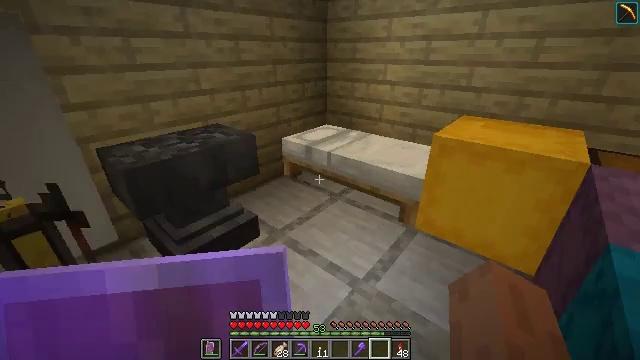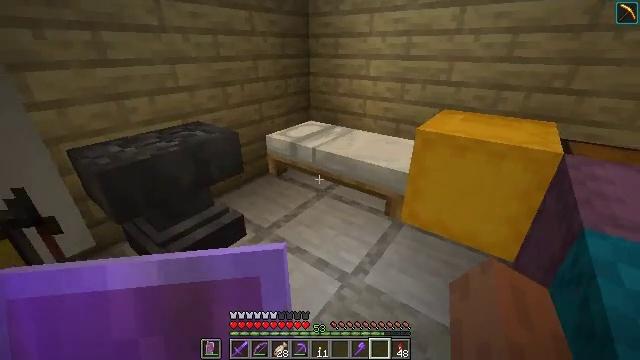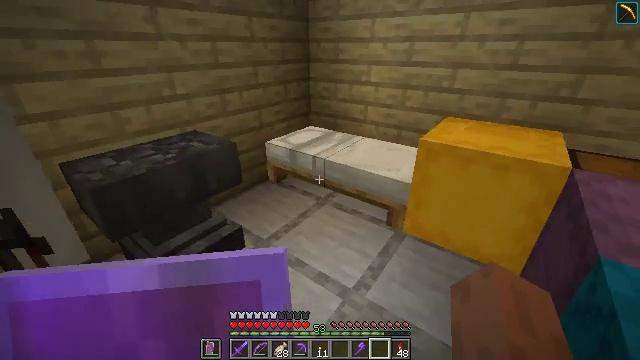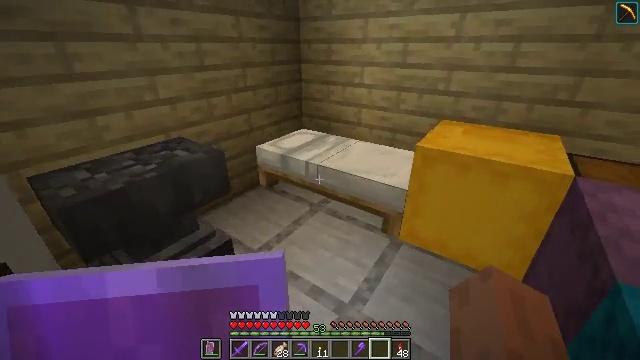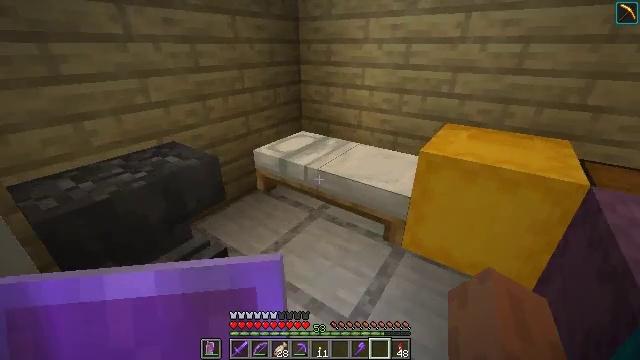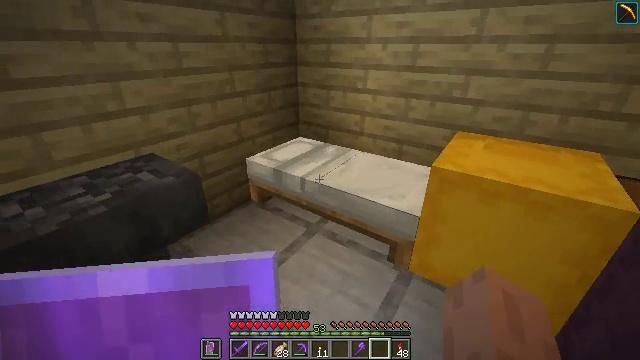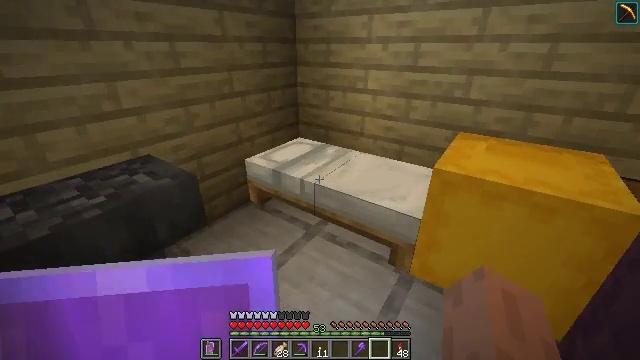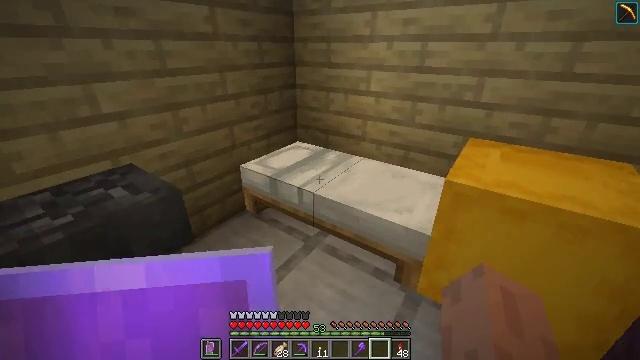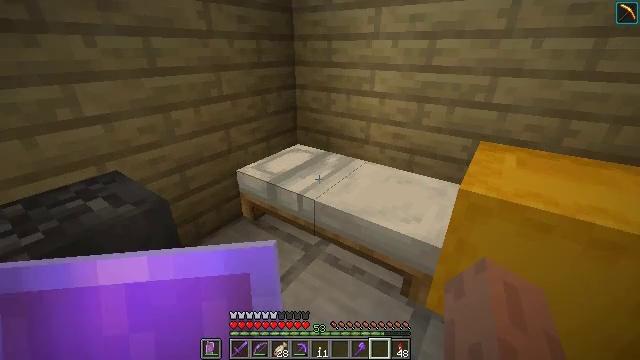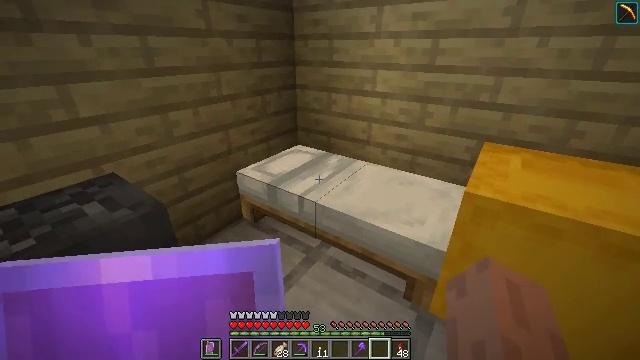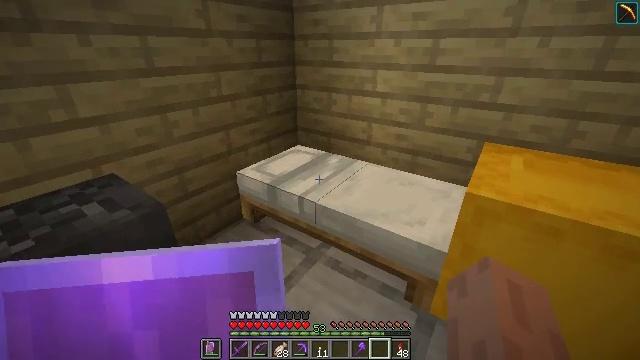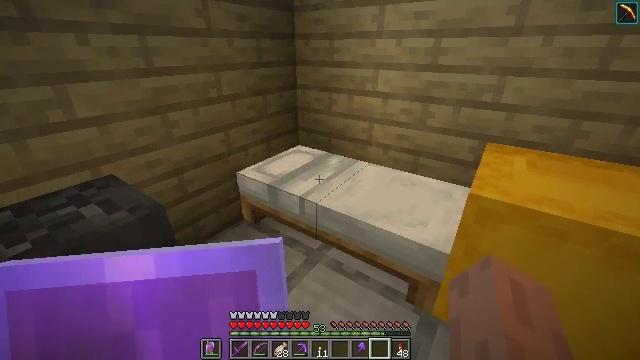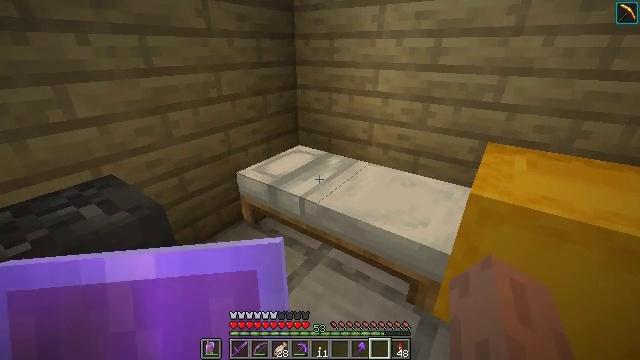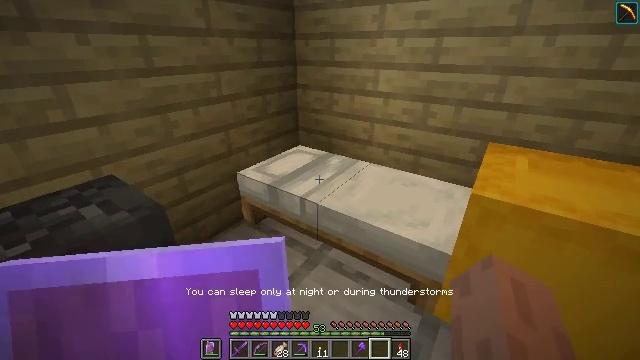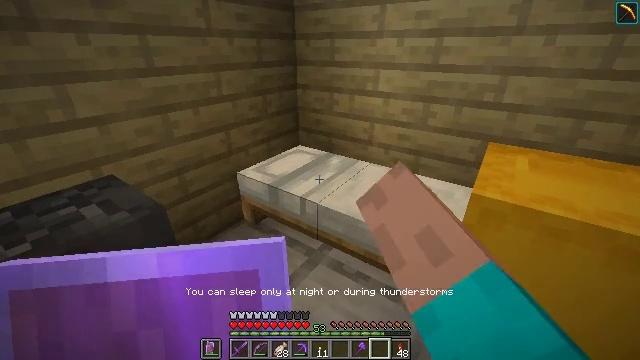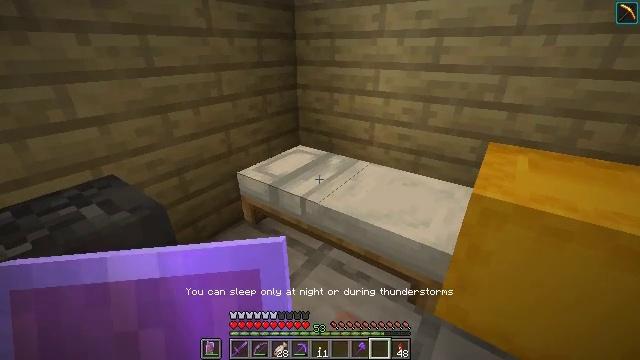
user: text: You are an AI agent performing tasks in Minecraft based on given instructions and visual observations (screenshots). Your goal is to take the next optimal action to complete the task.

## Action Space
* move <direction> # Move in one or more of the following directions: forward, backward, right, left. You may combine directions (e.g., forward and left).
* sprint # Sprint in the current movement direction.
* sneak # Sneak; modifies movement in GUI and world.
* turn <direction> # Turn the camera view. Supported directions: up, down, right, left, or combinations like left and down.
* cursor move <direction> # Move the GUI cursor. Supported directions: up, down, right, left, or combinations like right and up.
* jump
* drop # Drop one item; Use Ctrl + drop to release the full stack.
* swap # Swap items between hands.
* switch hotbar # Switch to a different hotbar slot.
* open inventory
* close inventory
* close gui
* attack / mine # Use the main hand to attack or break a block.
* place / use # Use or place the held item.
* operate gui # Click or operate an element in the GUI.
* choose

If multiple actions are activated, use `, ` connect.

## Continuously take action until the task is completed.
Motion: motion action
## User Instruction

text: Attack the polished andesite stairs to gather.
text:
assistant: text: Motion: turn right
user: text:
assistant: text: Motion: move forward
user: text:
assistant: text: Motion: move forward, turn right
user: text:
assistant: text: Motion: move forward
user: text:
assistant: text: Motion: move forward
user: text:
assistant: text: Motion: move forward
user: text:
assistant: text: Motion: no_op
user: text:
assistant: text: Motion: use / place
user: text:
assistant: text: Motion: use / place
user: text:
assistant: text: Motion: use / place
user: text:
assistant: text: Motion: use / place
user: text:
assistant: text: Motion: use / place
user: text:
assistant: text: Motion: no_op
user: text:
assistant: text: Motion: no_op
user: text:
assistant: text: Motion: no_op
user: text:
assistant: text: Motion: no_op
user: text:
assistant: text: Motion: no_op
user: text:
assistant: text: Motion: no_op
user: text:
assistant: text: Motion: no_op
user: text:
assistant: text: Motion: no_op
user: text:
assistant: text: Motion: no_op
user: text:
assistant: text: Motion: turn left
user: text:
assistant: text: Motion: no_op
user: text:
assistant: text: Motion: turn right and up
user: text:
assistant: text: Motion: turn right and up
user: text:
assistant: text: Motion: turn right and up
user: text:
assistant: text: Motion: turn right and up
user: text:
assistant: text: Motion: no_op
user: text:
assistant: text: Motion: move right
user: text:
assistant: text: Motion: move right